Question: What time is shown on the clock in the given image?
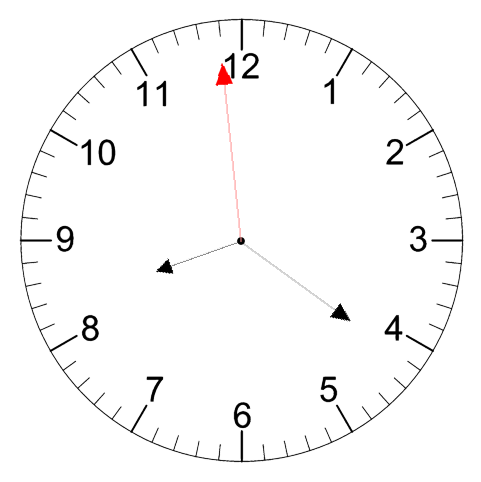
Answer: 08:20:59